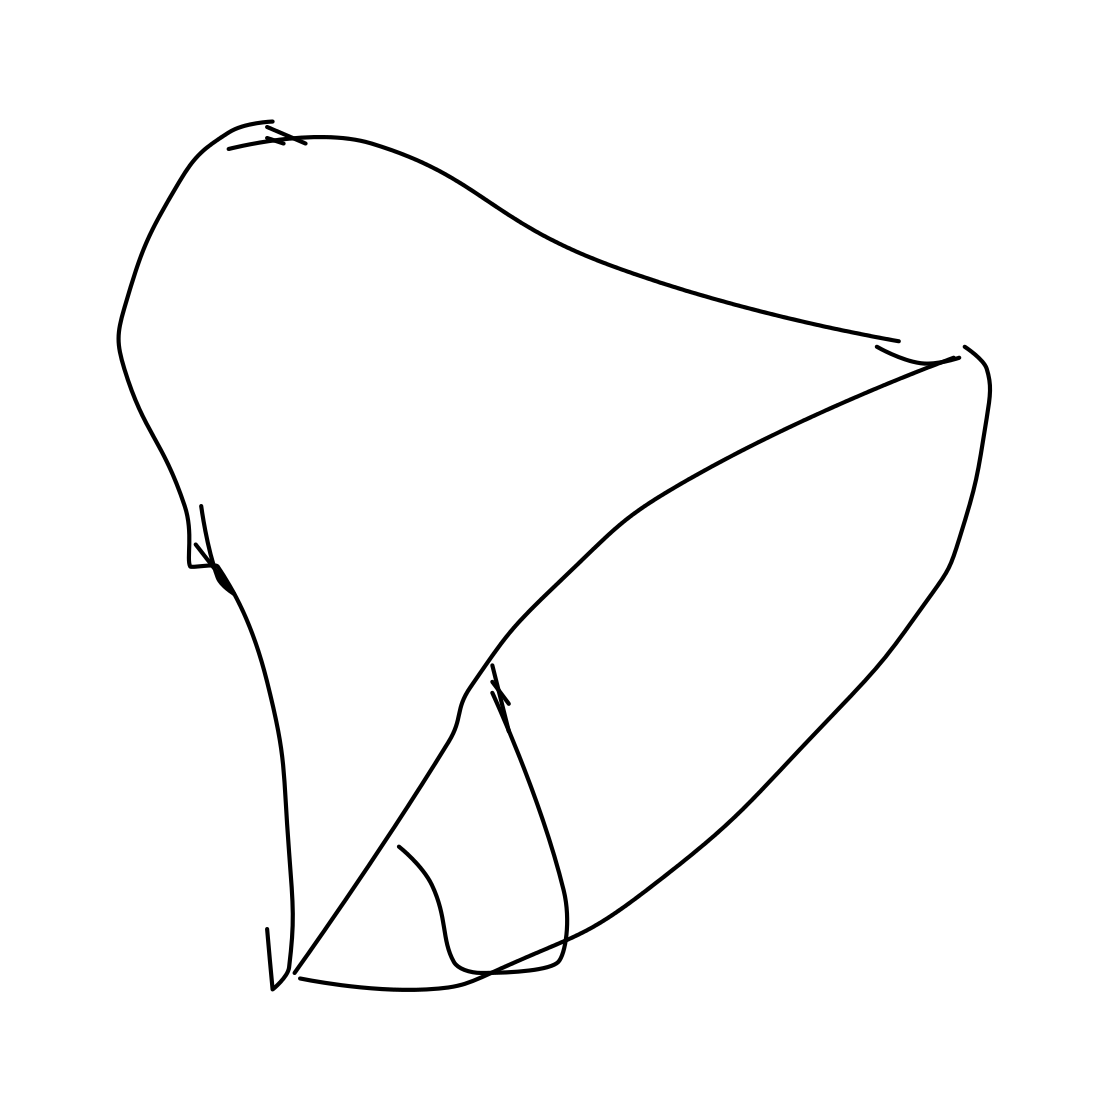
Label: bell